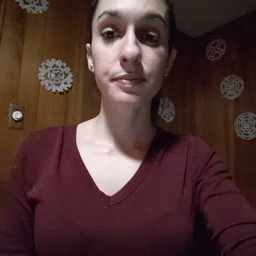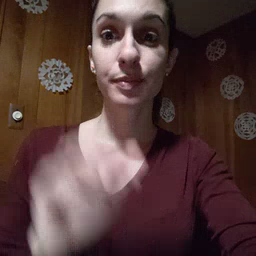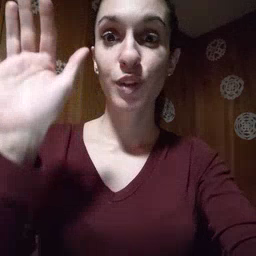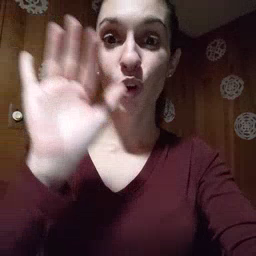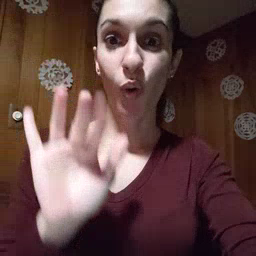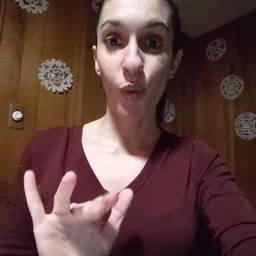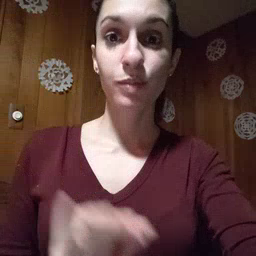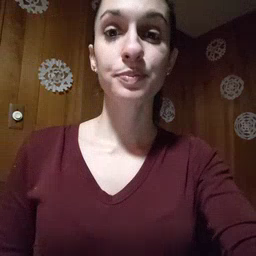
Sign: snow